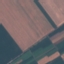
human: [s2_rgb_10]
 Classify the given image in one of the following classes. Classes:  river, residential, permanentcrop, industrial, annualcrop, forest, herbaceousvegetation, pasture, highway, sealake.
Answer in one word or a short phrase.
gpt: AnnualCrop